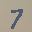
Label: 7